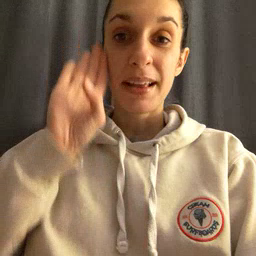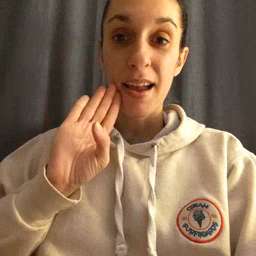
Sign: brown